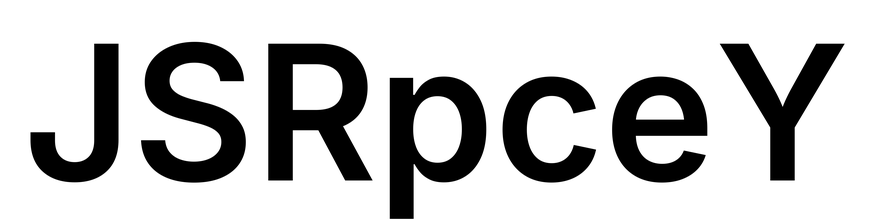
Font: Inter_SemiBold